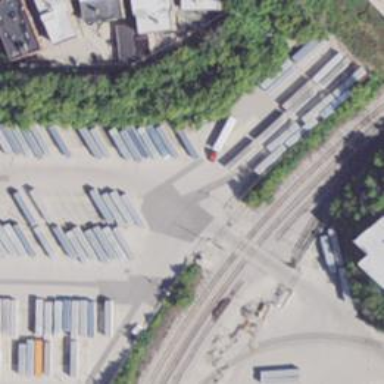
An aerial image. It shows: Railway level crossing.